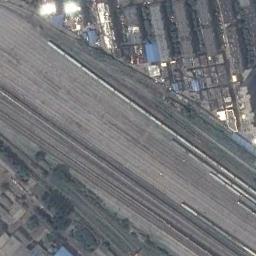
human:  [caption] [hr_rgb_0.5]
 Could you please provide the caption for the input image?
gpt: There are trees and cars on both sides of the railway .

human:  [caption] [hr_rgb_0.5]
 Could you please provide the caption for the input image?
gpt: There are many buildings and trees beside the railway .

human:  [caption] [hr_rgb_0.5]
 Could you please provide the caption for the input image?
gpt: These railways are flanked by some buildings .

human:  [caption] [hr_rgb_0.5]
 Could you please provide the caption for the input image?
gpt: The railway is on the bare land next to some houses .

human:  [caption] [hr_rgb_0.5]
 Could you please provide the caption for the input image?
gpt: There are some green bushes and buildings beside the railway .